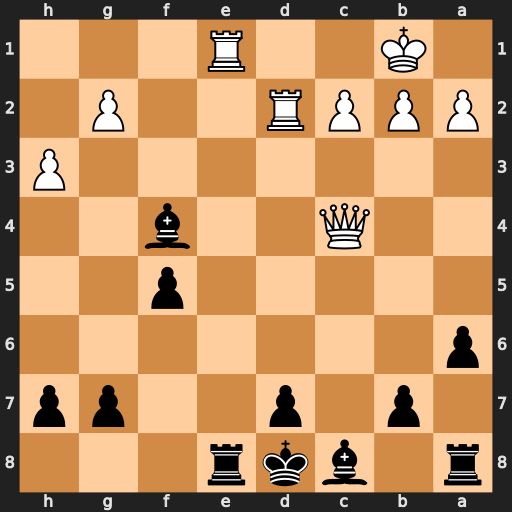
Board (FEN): r1bkr3/1p1p2pp/p7/5p2/2Q2b2/7P/PPPR2P1/1K2R3
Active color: b
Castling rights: -
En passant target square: -
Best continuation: Rxe1+ Rd1 Rxd1#